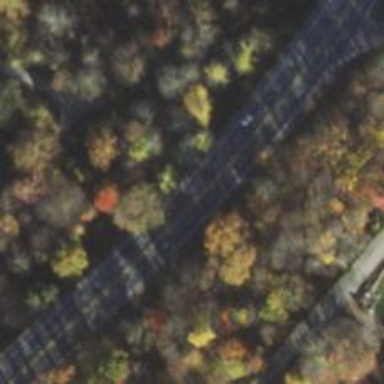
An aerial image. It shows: This image shows trunk highway that functions as expressway.